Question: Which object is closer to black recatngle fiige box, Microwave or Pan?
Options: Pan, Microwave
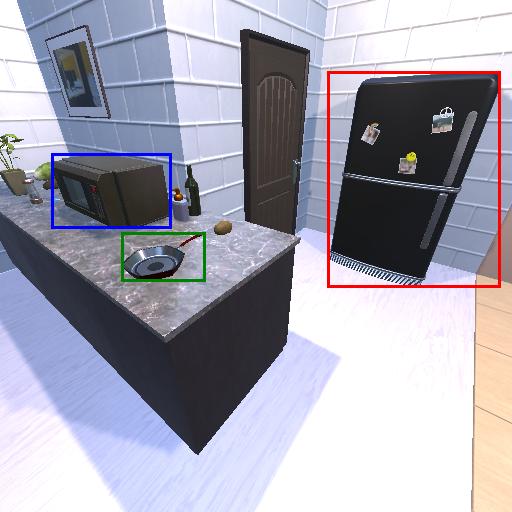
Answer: Pan